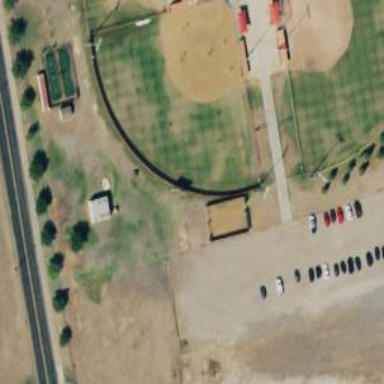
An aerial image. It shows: Softball pitch for leisure land activities.